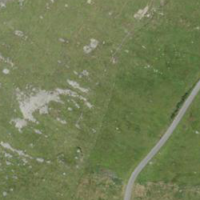
EUNIS habitat code: 26
Species observed at this site:
Platanthera bifolia